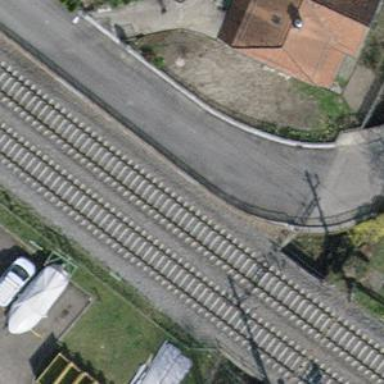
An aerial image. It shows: Single-track electrified railway with contact line.